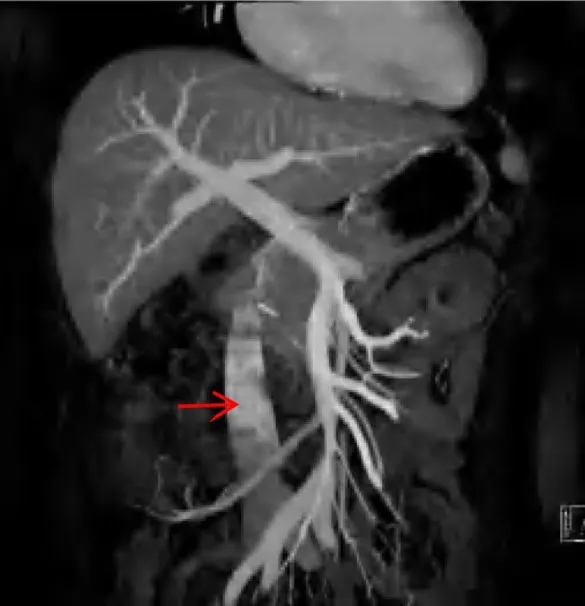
Postoperative ct, the arrow points to artificial vascular replacement.
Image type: radiology (ct)